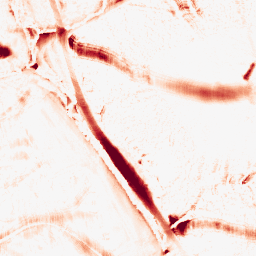
Category: morphological
Decomposition family: morphological_ellipse
Decomposition parameters: operation: opening
width: 30
height: 20
Upsampling method: bicubic_3x
Upsampling parameters: scale: 3
Upsampling scale: 3